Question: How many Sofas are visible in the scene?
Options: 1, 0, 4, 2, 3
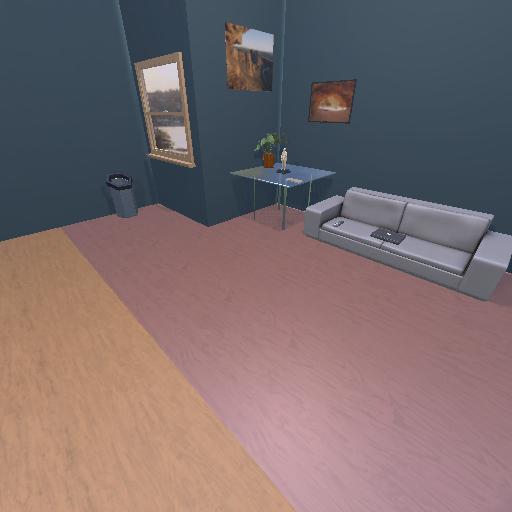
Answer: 1